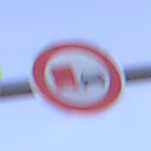
Verkehrszeichen: UeberholverbotKraftfahrzeuge
Umgebung: Outdoor, Suburban
Tageszeit: SunriseSunset
Wetter: PartlyCloudy
Licht: Natural
Jahreszeit: NotSpecified
Kontrast: LowContrast